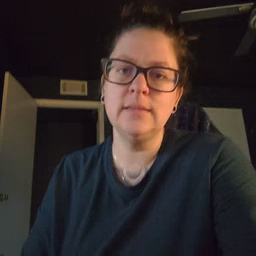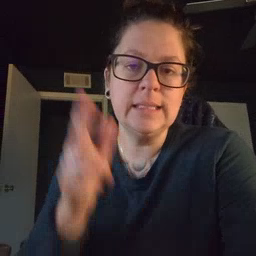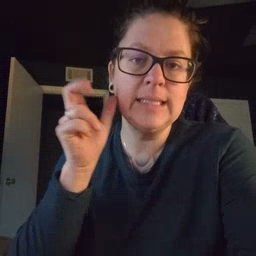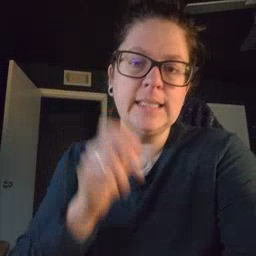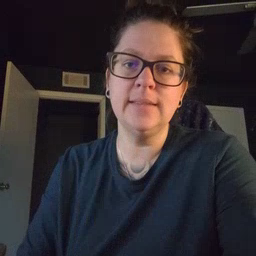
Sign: listen